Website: macys
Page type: store-pickup
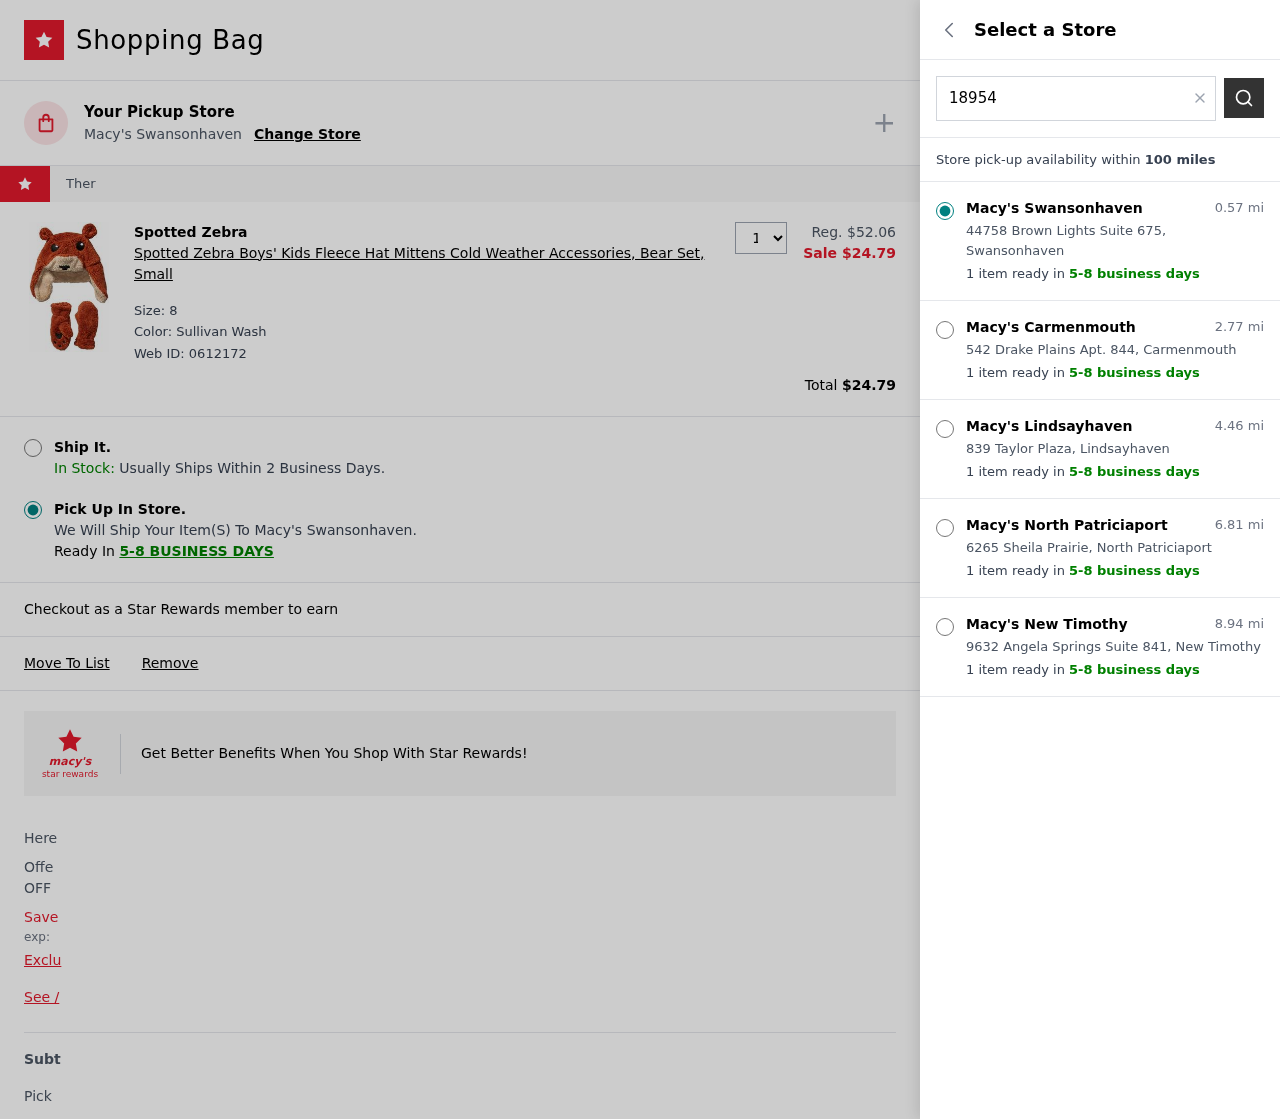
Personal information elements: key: PII_LOCATION1_CITY
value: Swansonhaven
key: PII_LOCATION1_STREET
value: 44758 Brown Lights Suite 675
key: PII_LOCATION2_CITY
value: Carmenmouth
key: PII_LOCATION2_STREET
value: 542 Drake Plains Apt. 844
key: PII_LOCATION3_CITY
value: Lindsayhaven
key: PII_LOCATION3_STREET
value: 839 Taylor Plaza
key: PII_LOCATION4_CITY
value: North Patriciaport
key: PII_LOCATION4_STREET
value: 6265 Sheila Prairie
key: PII_LOCATION5_CITY
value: New Timothy
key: PII_LOCATION5_STREET
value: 9632 Angela Springs Suite 841
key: PII_POSTCODE
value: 18954
Product elements: key: PRODUCT1_BRAND
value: Spotted Zebra
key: PRODUCT1_NAME
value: Spotted Zebra Boys' Kids Fleece Hat Mittens Cold Weather Accessories, Bear Set, Small
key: PRODUCT1_PRICE
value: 24.79
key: PRODUCT1_QUANTITY
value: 1
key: PRODUCT1_ORIGINAL_PRICE
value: $52.06
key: PRODUCT1_WEB_ID
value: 0612172
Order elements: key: ORDER_TOTAL
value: $24.79
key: ORDER_DELIVERY_DATE
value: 5-8 business days
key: ORDER_DELIVERY_DATE
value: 5-8 BUSINESS DAYS
Search elements: key: SEARCH_LOCATION
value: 18954